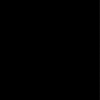
Label: dusty